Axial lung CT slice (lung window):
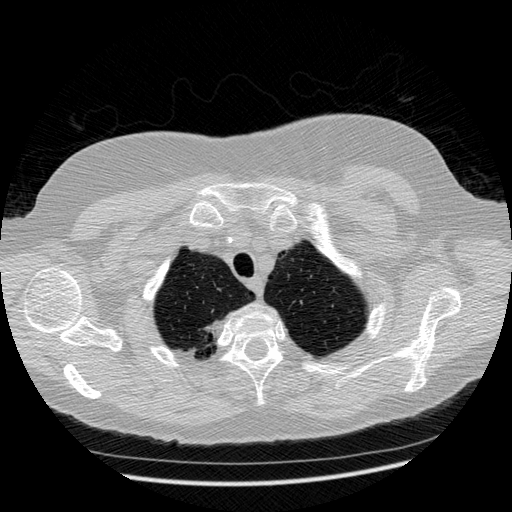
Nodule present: no